Question: I'm trying to create a line diagram (datetime x-axis) with null values.
'''
var rawData = [{
(...)
}, {
"PointOfTime": <PHONE>,
"value": 6831.28806
}, {
"PointOfTime": <PHONE>,
"value": null
}, {
"PointOfTime": <PHONE>,
"value": null
}, {
(...)
}];
'''
Adjust the data from a json source to an array:
'''
rawData.forEach(function (d) {
var datetime = (d.PointOfTime + 3600) * 1000;
data.push([datetime, parseFloat(d.value)]);
});
'''
As stated in the following fiddle, <URL> there are no lines, only bullets. Any suggestions? I need the PointOfTime to create the range of the x-axis, even they are empty.
// Edit: As displayed in the following figure, the values in the future are unknown and not 0, therefore I would like to set them to null.

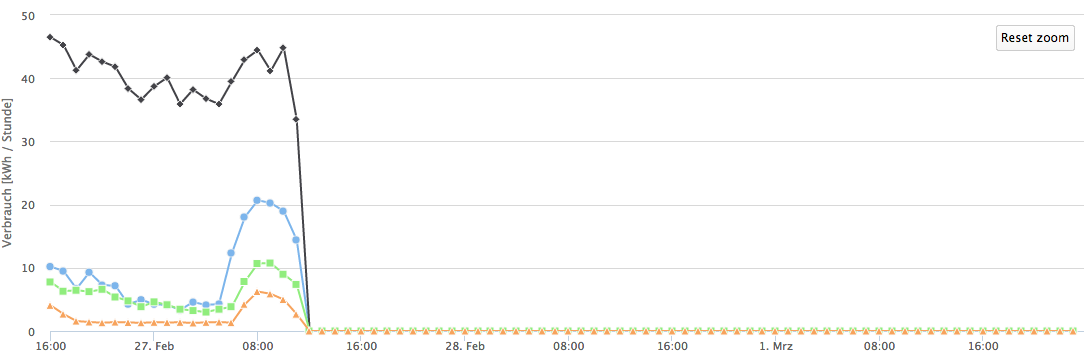
Answer: Add a condition, which check if your value is null. If yes then push this, instead of call parseFloat(null).
'''
rawData.forEach(function (d) {
var datetime = d.PointOfTime * 1000;
if(d.value!==null)
data.push([datetime, parseFloat(d.value)]);
else
data.push([datetime, null]);
});
'''
Example: <URL>